Question: We have following code:

And we have this instruction:
'''
mySub = (SubClass) mySuper;
'''
To me this looks like a legal casting but it gives a ClassCastException. Why so?
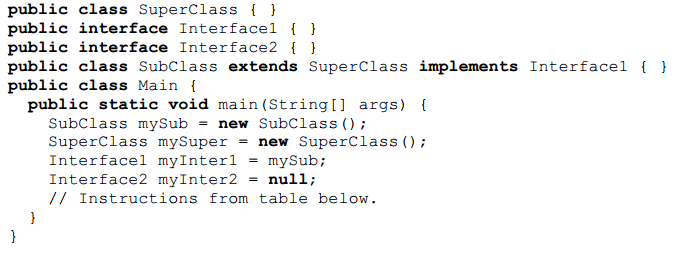
Answer: <URL>
From Oracle Docs..
Thrown to indicate that the code has attempted to cast an object to a subclass of which it is not an instance. For example, the following code generates a ClassCastException:
'''
Object x = new Integer(0);
System.out.println((String)x);
Eg: Object x = new Integer(0); //works fine
String s = (String)x; //Will raise an exception here as Object
is not a subclass of String.
'''